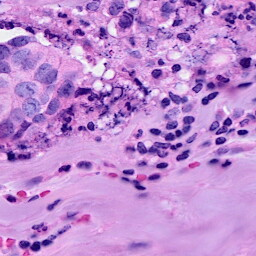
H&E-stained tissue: Breast